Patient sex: M
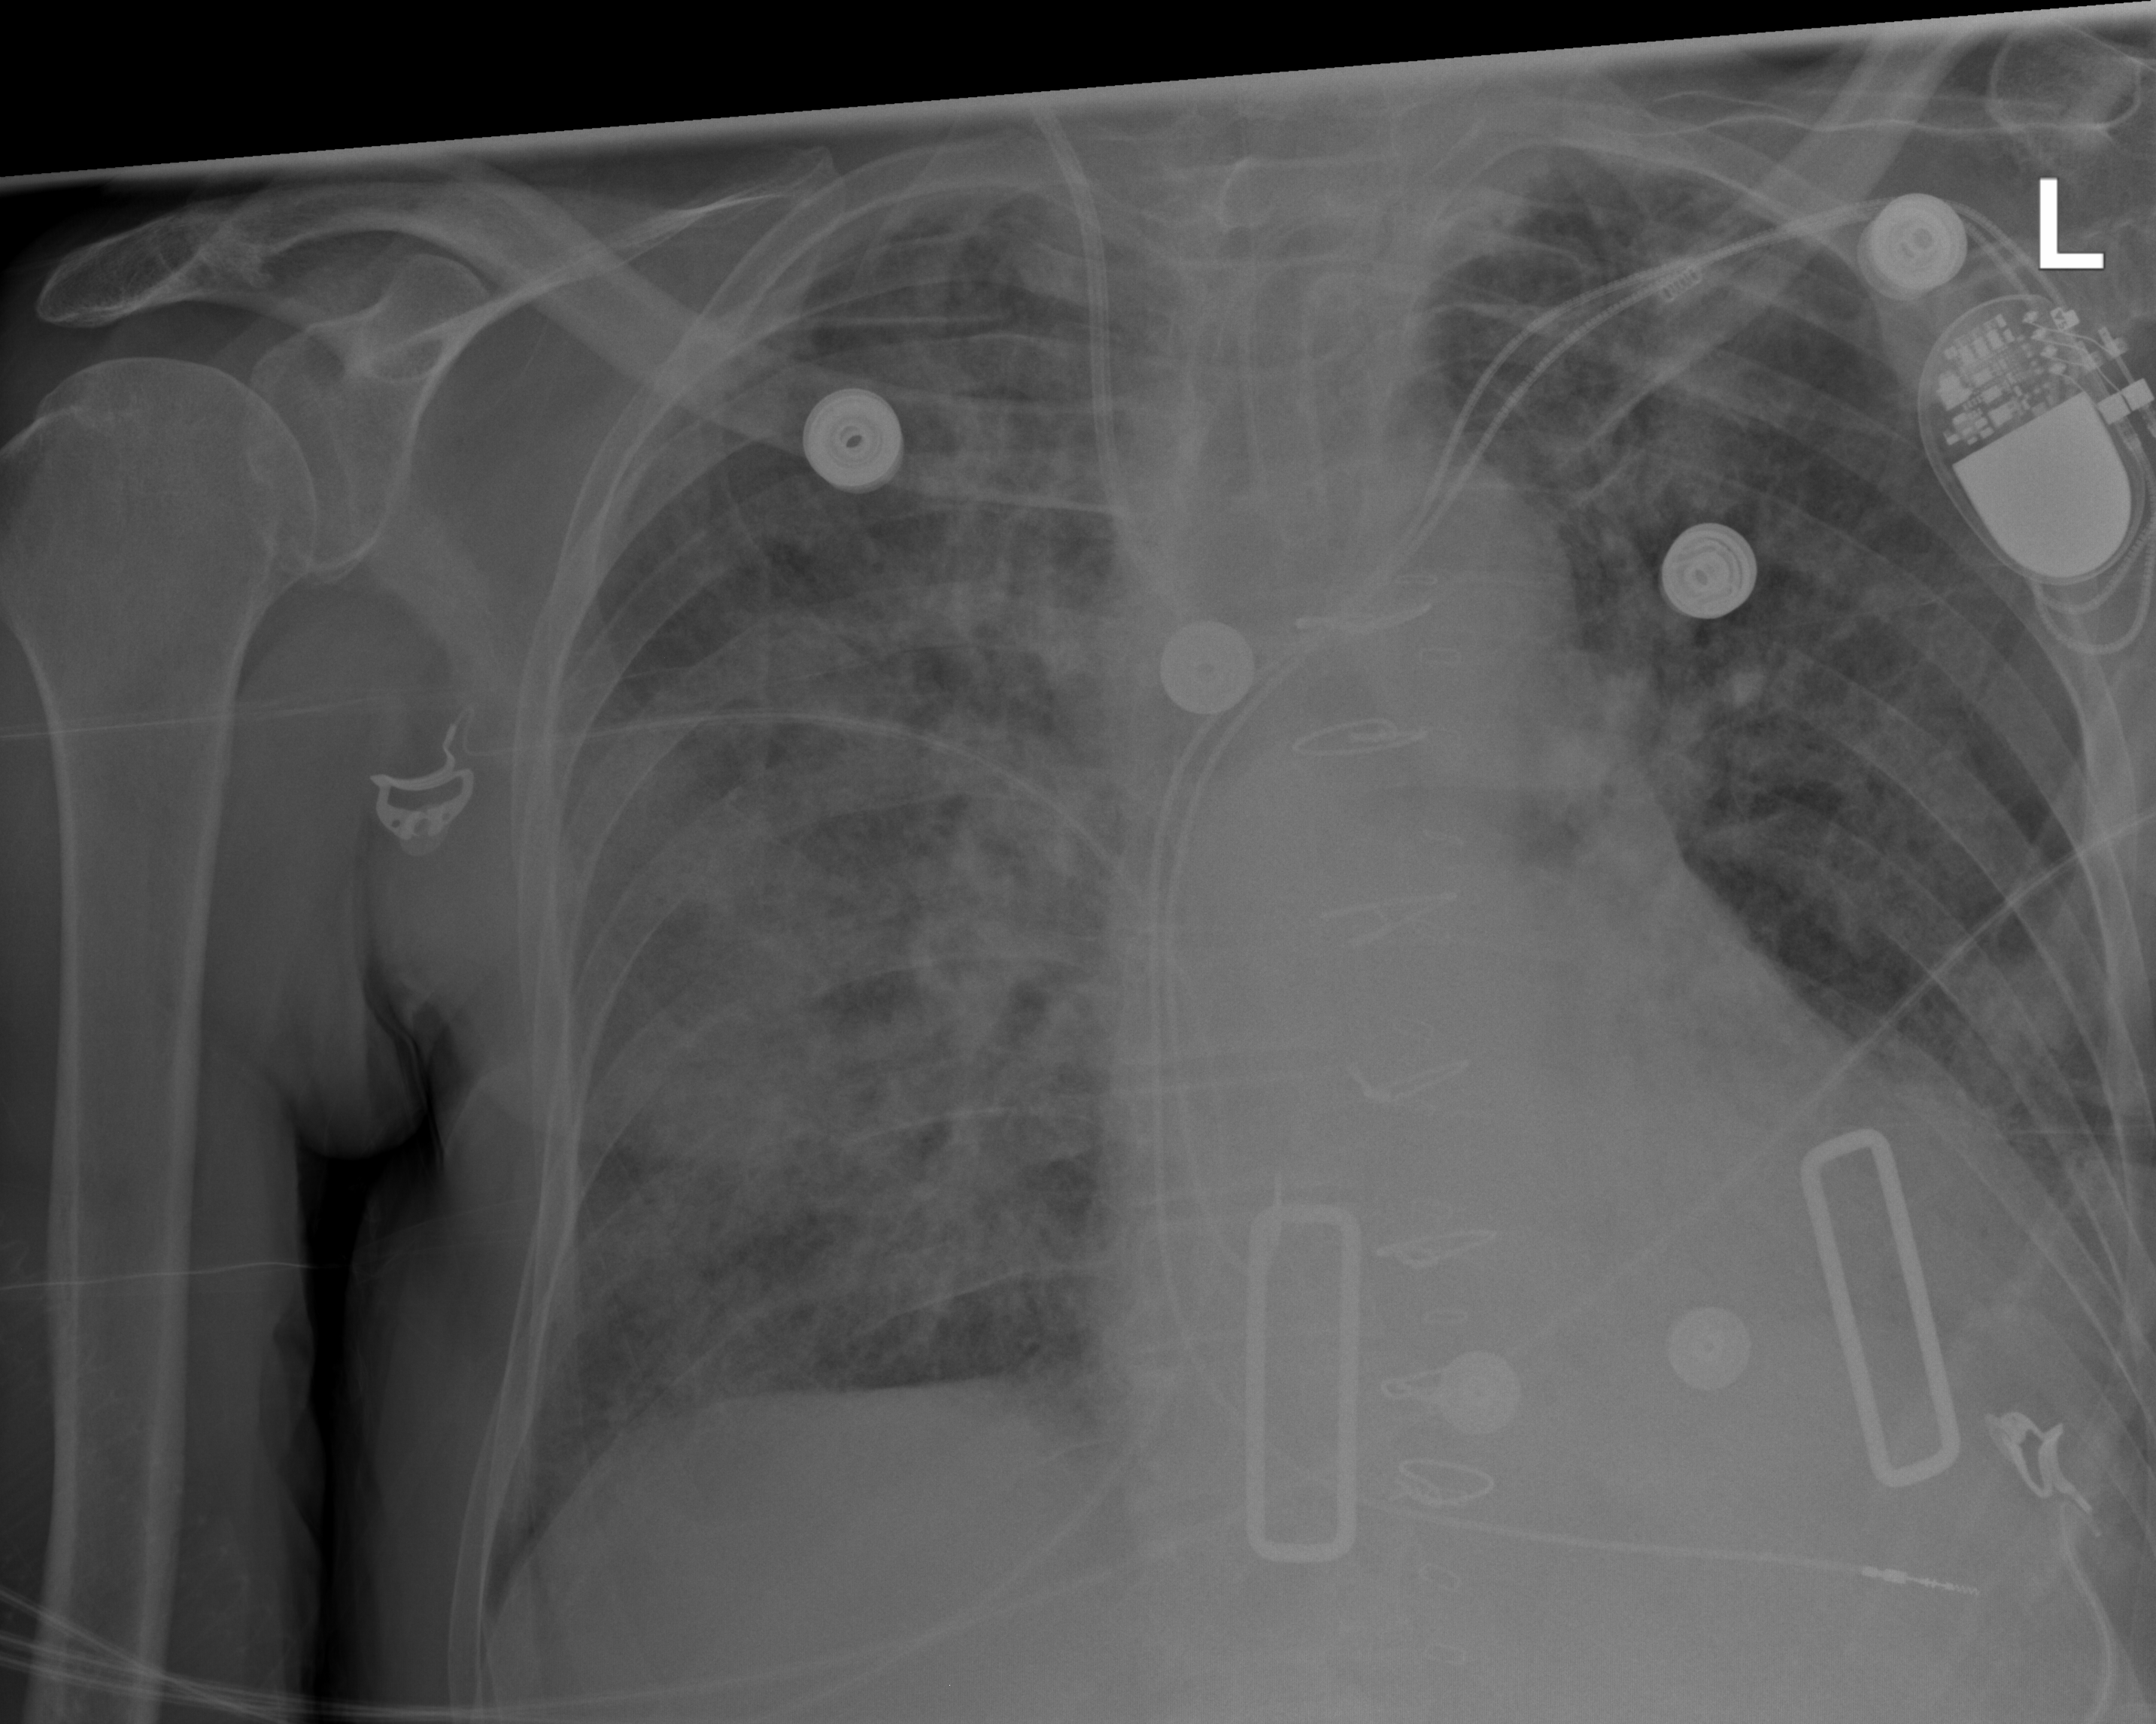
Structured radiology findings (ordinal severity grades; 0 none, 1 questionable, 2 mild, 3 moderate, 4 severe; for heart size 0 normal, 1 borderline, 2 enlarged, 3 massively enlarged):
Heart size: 2
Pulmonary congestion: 2
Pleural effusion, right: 0
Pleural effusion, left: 2
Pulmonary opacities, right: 3
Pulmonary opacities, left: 2
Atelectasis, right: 2
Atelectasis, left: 2